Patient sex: M
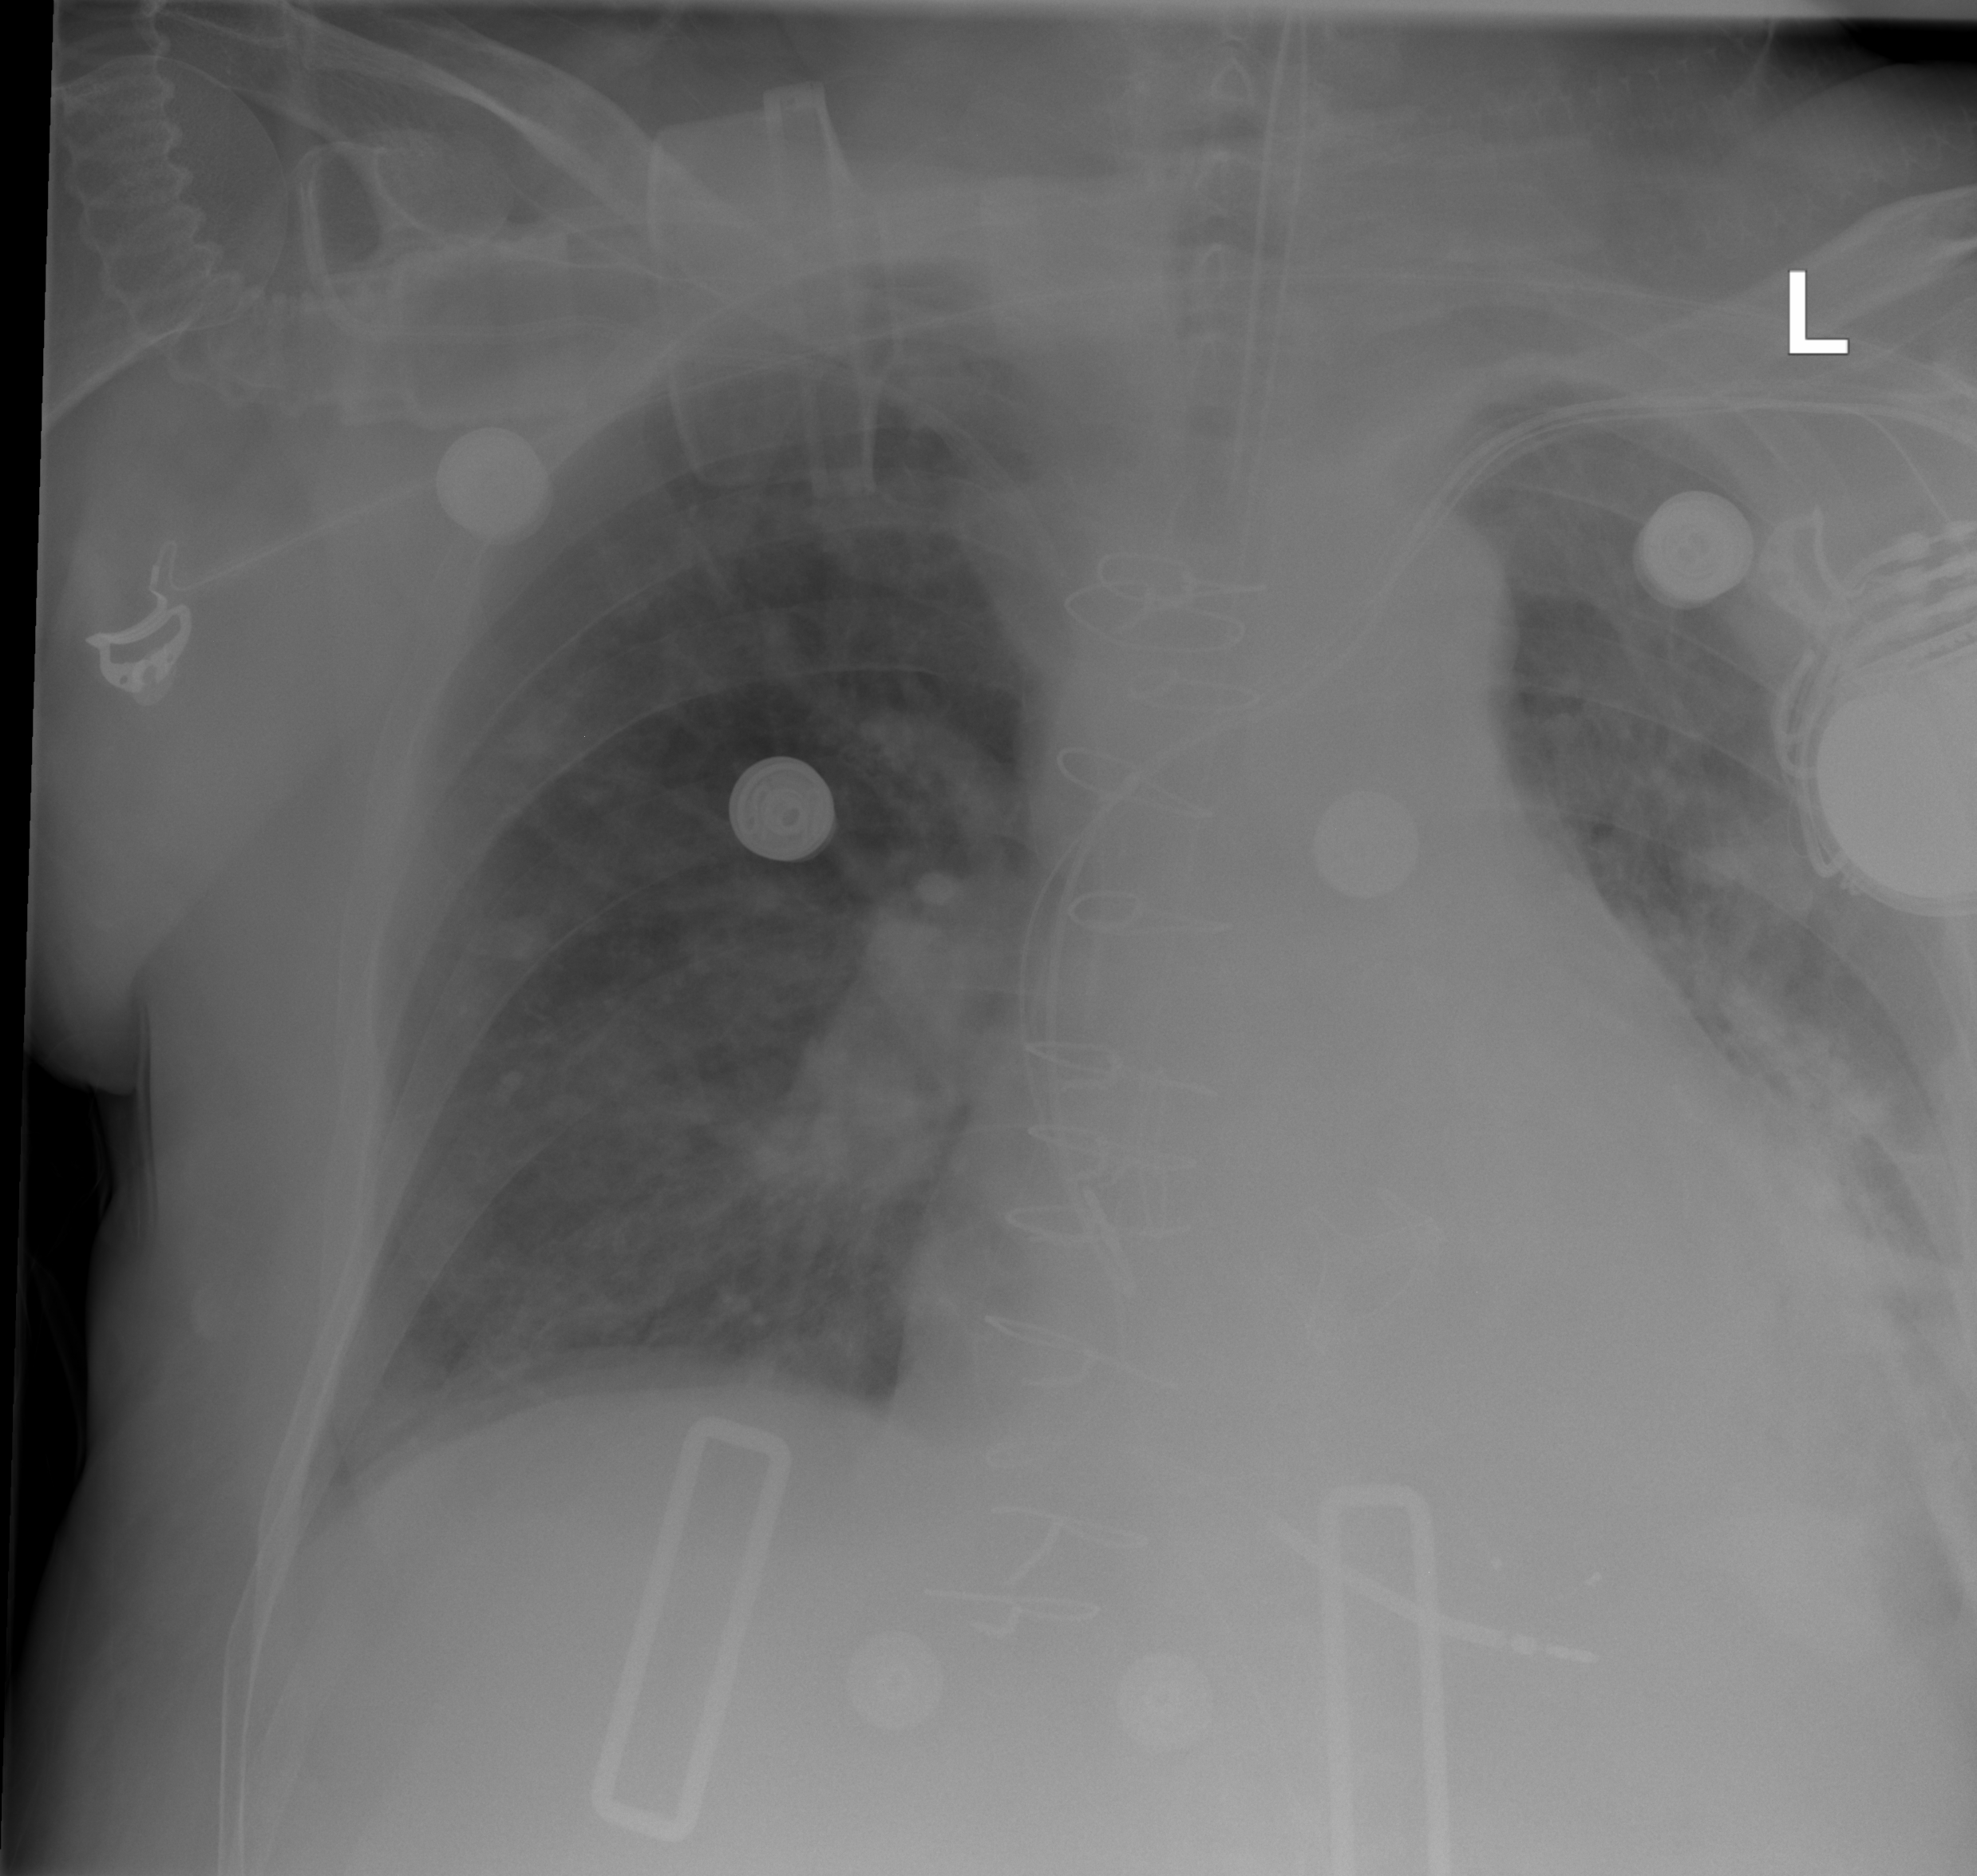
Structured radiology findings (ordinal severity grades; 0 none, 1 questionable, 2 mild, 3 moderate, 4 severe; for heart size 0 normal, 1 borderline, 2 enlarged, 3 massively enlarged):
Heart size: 2
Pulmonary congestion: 2
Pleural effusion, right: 1
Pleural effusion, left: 2
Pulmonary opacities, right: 2
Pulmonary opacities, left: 3
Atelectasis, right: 2
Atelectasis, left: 2